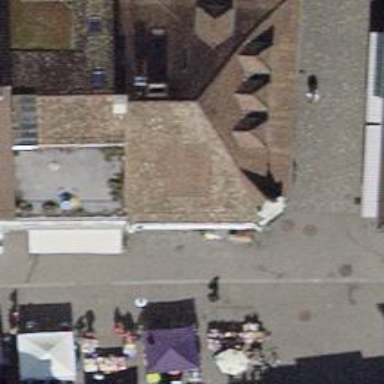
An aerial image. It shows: Pub with its own brewery.